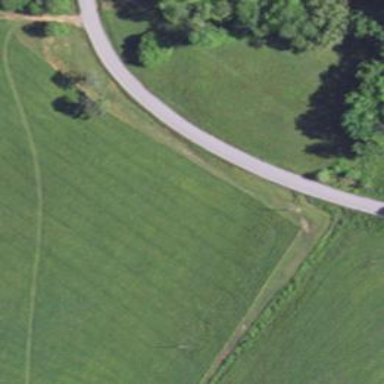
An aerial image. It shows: Tertiary road.